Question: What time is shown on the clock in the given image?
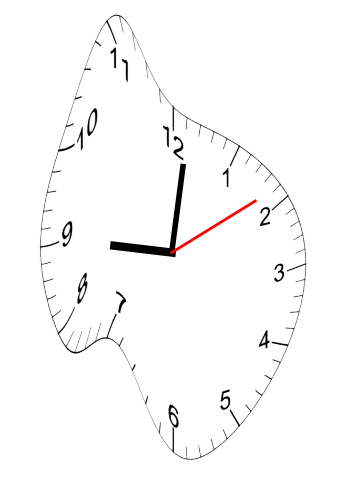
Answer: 09:01:09